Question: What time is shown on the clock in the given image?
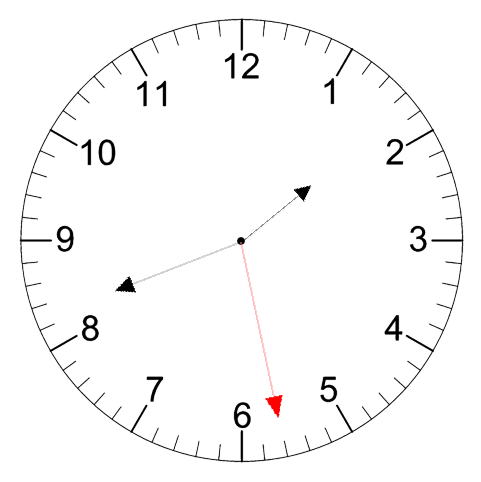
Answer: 01:41:28